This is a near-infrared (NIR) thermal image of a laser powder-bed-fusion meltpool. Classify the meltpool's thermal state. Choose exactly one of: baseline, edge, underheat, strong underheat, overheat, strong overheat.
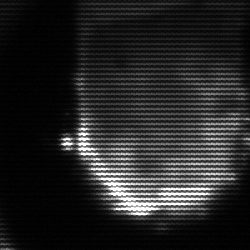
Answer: baseline